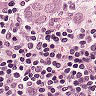
Metastatic tissue present: yes